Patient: sex M, age 55
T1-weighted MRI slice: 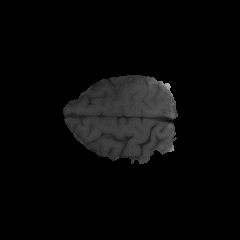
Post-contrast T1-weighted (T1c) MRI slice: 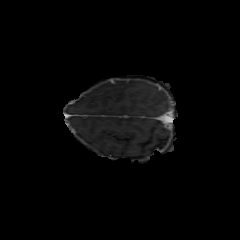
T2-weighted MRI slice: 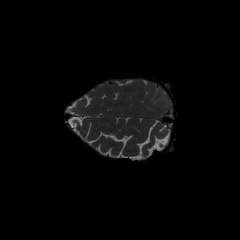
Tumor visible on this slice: no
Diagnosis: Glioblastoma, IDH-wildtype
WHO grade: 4